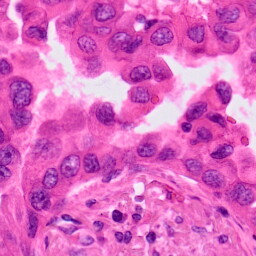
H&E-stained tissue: Lung